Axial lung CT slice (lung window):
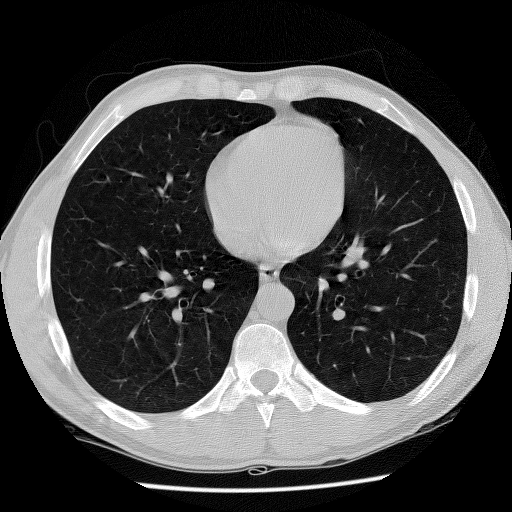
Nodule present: no